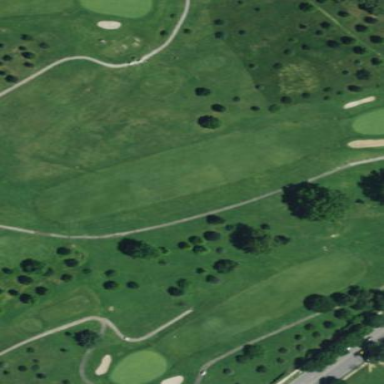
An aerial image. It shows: Grassy fairway on golf course.